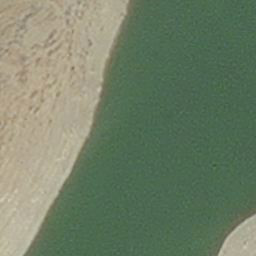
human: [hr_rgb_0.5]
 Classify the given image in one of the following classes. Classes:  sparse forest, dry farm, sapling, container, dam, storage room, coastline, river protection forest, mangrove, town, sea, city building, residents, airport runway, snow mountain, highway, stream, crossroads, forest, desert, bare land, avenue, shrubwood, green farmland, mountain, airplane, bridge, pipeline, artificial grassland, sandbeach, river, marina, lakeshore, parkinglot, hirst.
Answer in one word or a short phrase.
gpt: hirst